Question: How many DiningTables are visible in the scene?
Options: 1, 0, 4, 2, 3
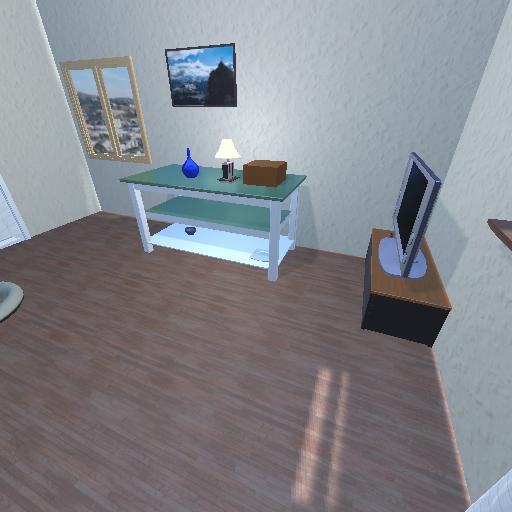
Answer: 1